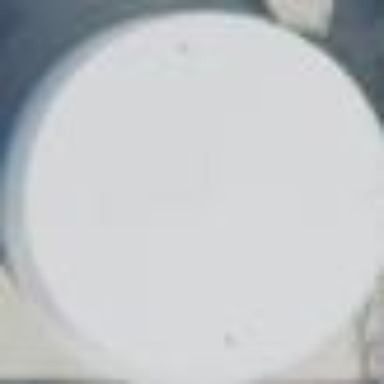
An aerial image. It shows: Storage tank which is man-made.